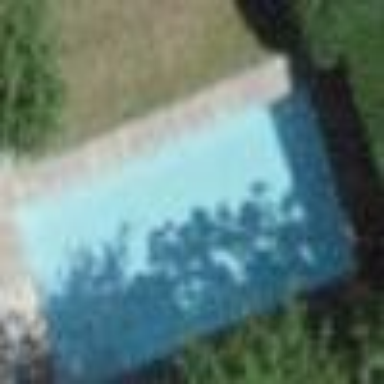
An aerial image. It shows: Swimming pool located in leisure land.